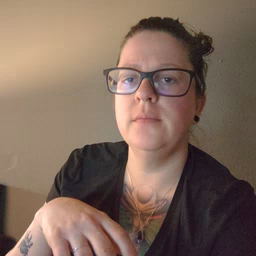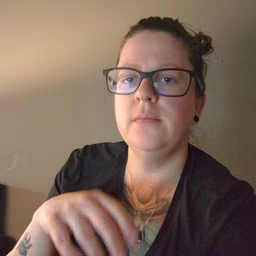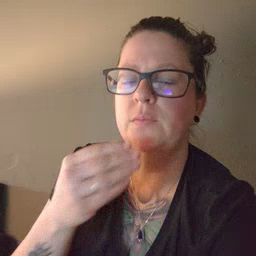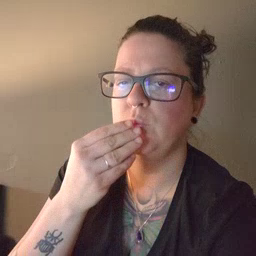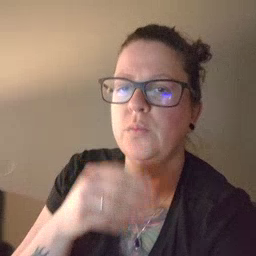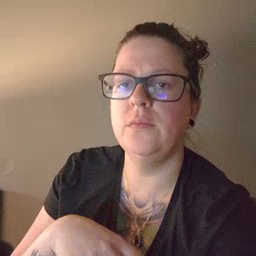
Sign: food